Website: macys
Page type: billing-address
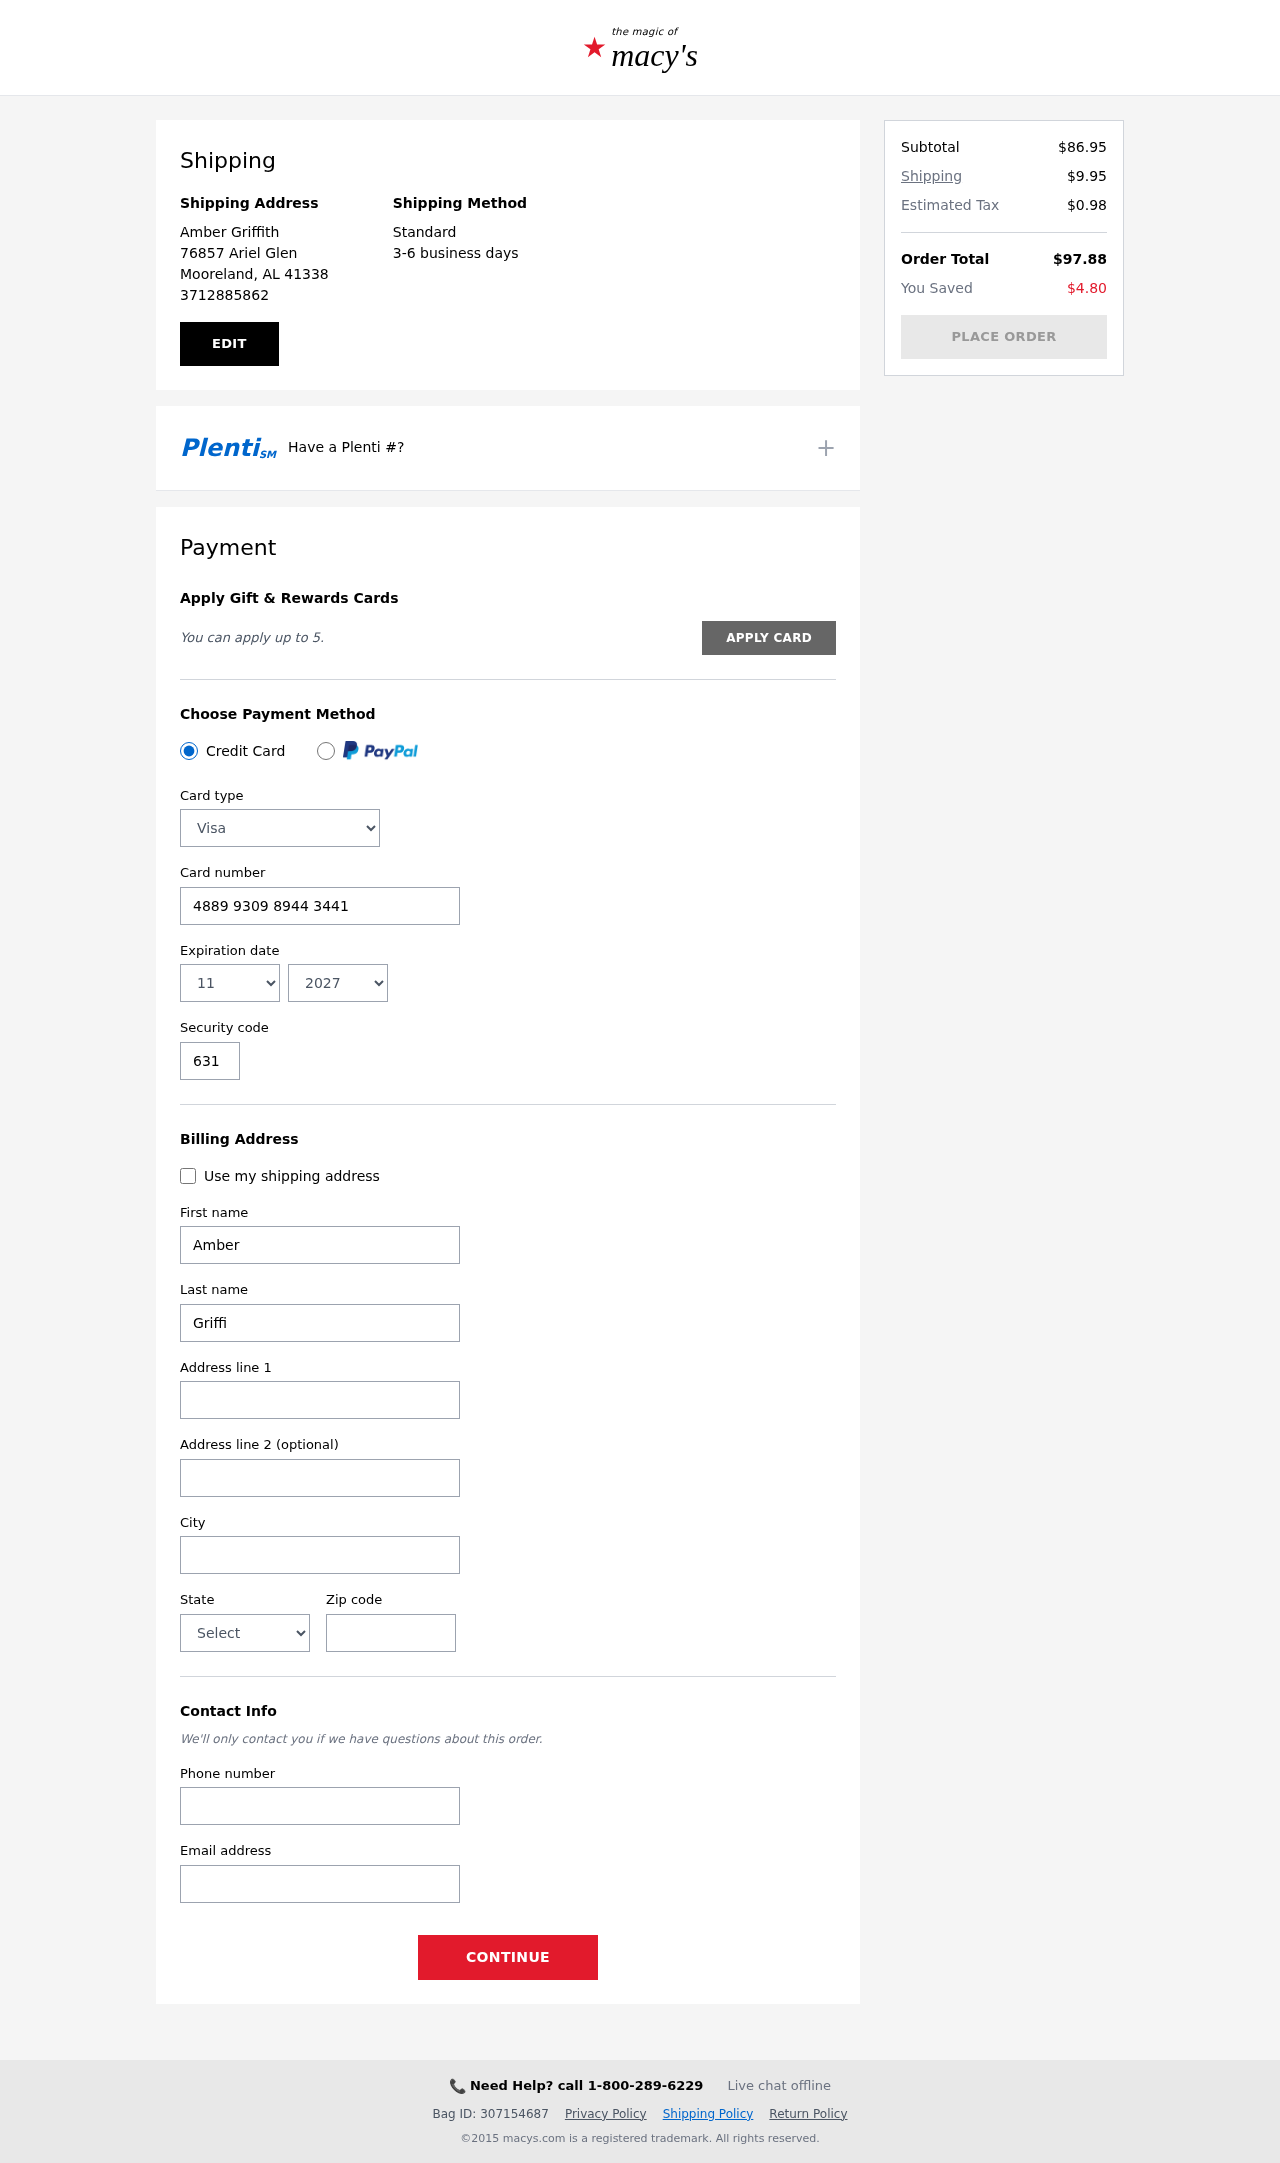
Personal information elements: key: PII_CARD_CVV
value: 631
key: PII_CARD_EXPIRY_MONTH
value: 11
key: PII_CARD_EXPIRY_YEAR
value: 27
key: PII_CARD_NUMBER
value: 4889 9309 8944 3441
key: PII_CARD_TYPE
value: Visa
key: PII_CITY
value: Mooreland
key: PII_CITY_STATE_ZIP
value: Mooreland, AL 41338
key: PII_EMAIL
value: ambergriffith@yahoo.com
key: PII_FIRSTNAME
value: Amber
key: PII_FULLNAME
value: Amber Griffith
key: PII_LASTNAME
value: Griffith
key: PII_PHONE
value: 3712885862
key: PII_POSTCODE
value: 41338
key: PII_STATE
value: Alabama
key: PII_STREET
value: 76857 Ariel Glen
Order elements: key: ORDER_SUBTOTAL
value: $86.95
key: ORDER_SHIPPING_COST
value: $9.95
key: ORDER_TAX
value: $0.98
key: ORDER_TOTAL
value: $97.88
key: ORDER_SAVINGS
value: $4.80